Field crop: maize
Growth stage: 2
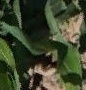
Species: maize